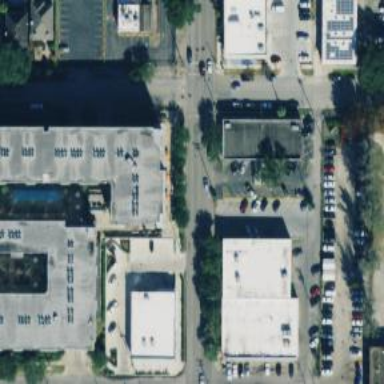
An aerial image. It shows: Alley classified as service road.